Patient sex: M
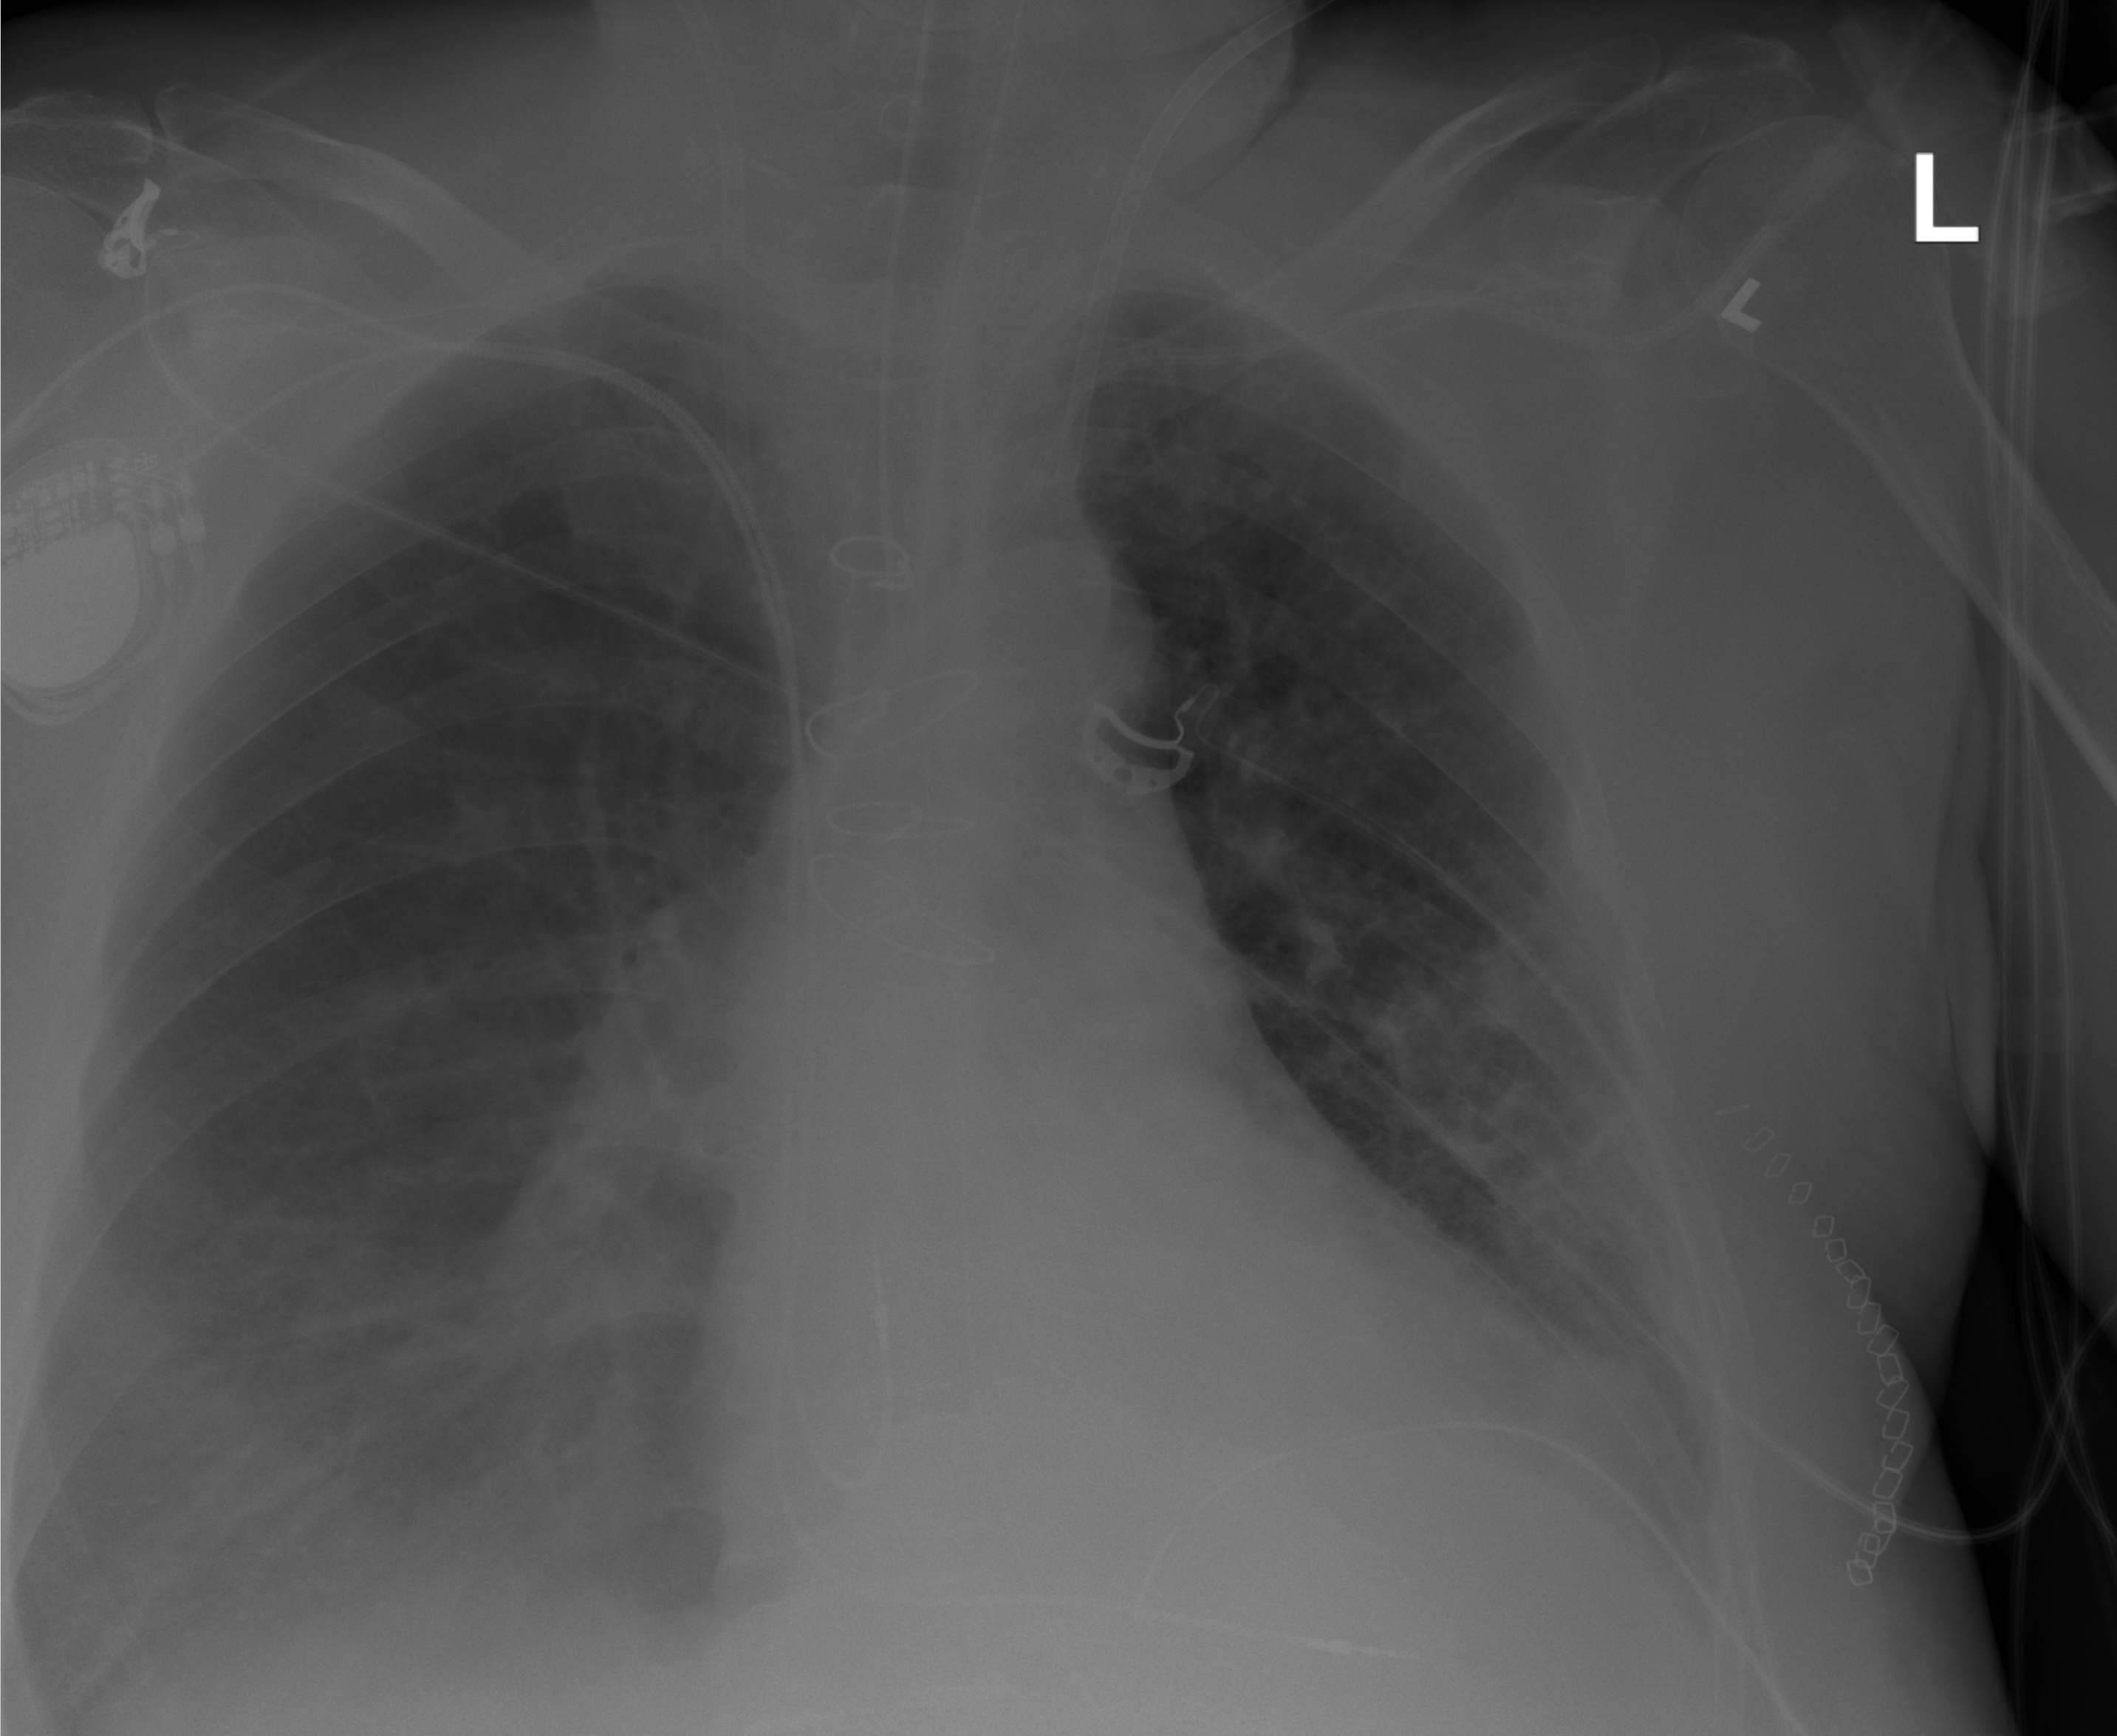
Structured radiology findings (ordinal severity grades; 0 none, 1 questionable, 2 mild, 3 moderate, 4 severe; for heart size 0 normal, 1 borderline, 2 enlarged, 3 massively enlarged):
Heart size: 0
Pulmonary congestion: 2
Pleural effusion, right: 2
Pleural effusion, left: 1
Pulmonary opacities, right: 1
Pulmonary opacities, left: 2
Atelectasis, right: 2
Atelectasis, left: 3